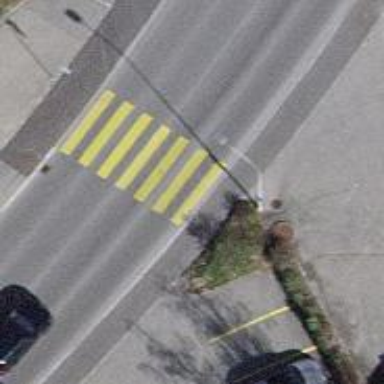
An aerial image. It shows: Uncontrolled zebra crossing on the road.